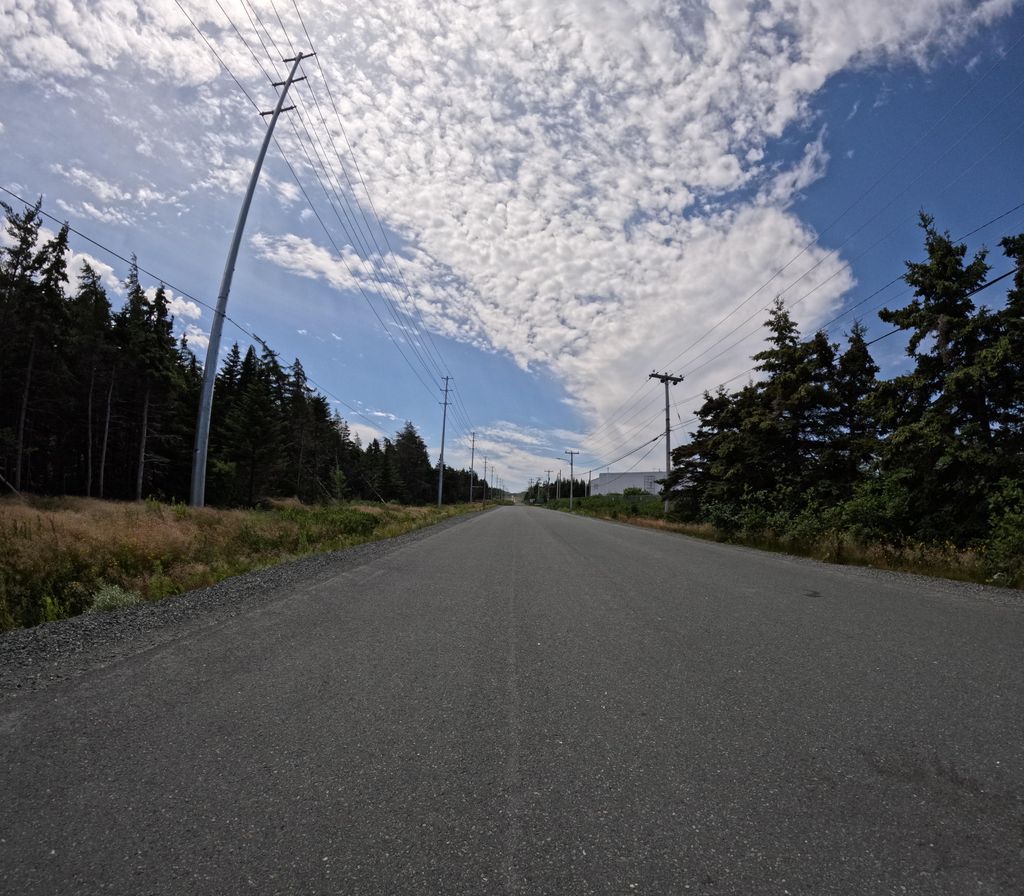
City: st_johns